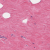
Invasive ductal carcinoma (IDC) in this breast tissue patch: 0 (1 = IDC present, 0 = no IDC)